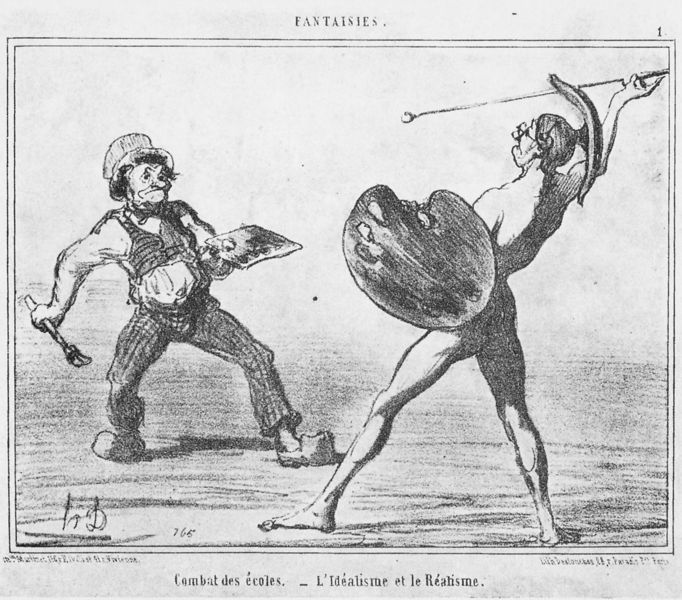
Titel: Un Monsieur en bonne fortune aux Champs-Elysees
Künstler: Honoré Daumier
Schlagwörter: kampf, nackt, hut, männer, nase, zylinder, hemd, hose, mütze, realismus, hase, schrift, schuhe, schule, stab, französisch, karikatur, maler, weste, sehnig, clown, barfuß, groß, künstler, ironie, brille, waffe, helm, idealismus, palette, pinsel, krieger, duell, speer, fantasie, holzschuh, pallette, combat, hoplit, ecoles, kuhfuß